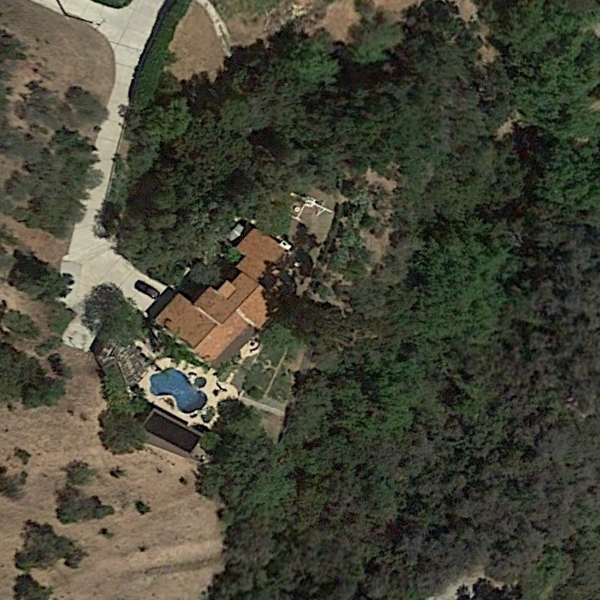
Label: SparseResidential